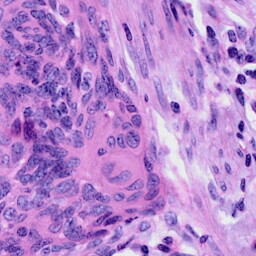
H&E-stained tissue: Cervix